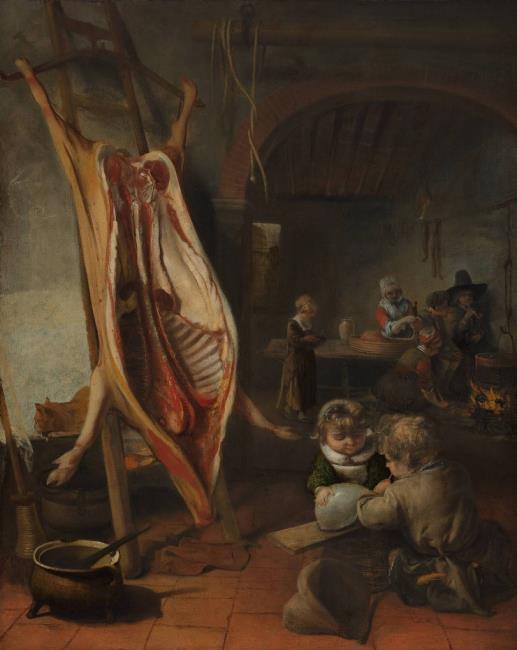
Title: Interior with a slaughtered pig
Artist: Barent Fabritius
Latest date: 1650
Genre: painting
Iconography: cattle
Keywords: genre, interior view, company of peasants, child, playing, smoking (activity), cooking, cat (domestic), carcass (animal body), bladder (animal component), fire (physical concept), background view of another room (interior), broom